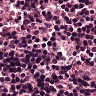
Metastatic tissue present: no